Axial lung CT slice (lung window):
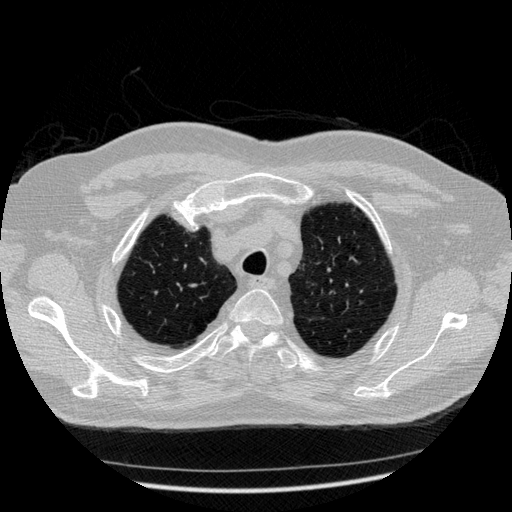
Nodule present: no